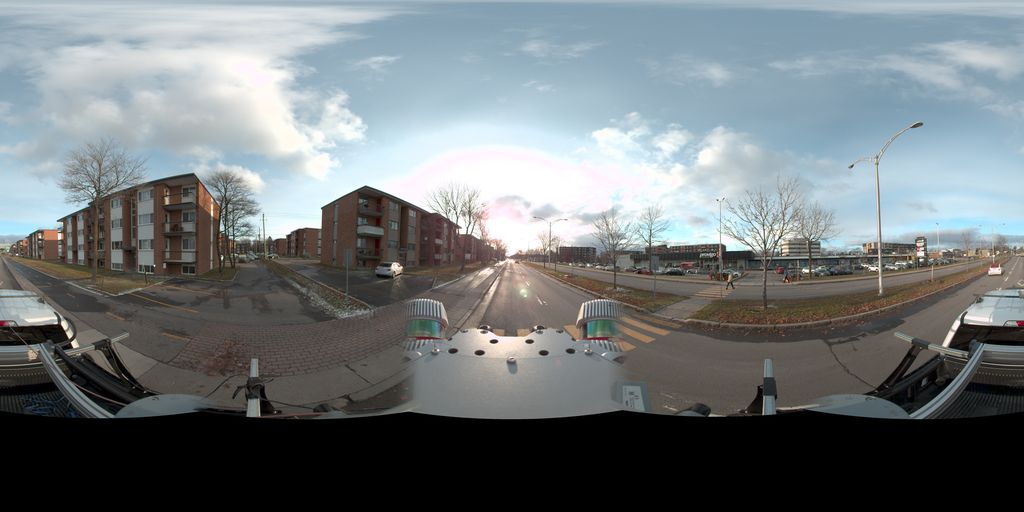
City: quebec_city